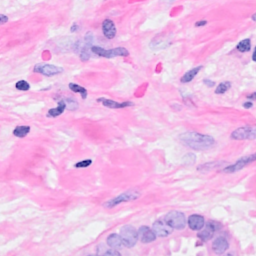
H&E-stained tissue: Breast